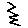
Label: zigzag